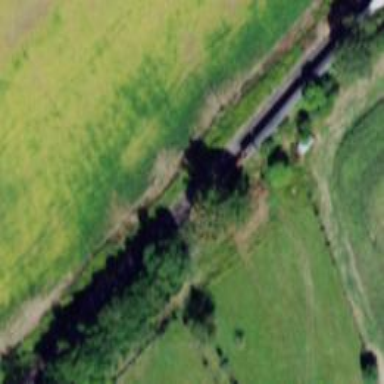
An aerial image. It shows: Railway siding for service.